RGB frame:
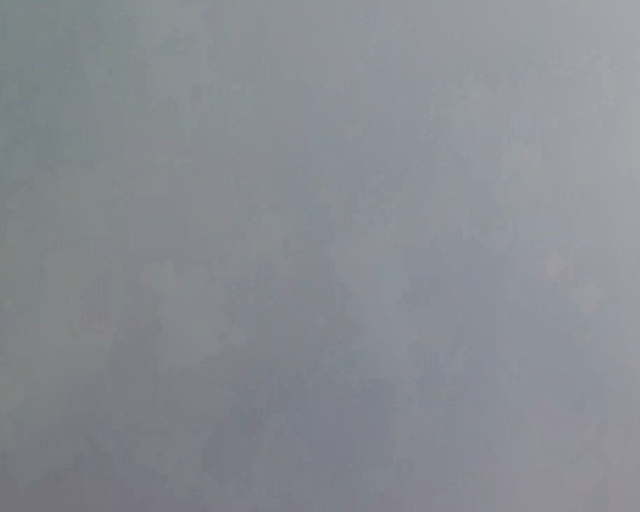
Thermal frame:
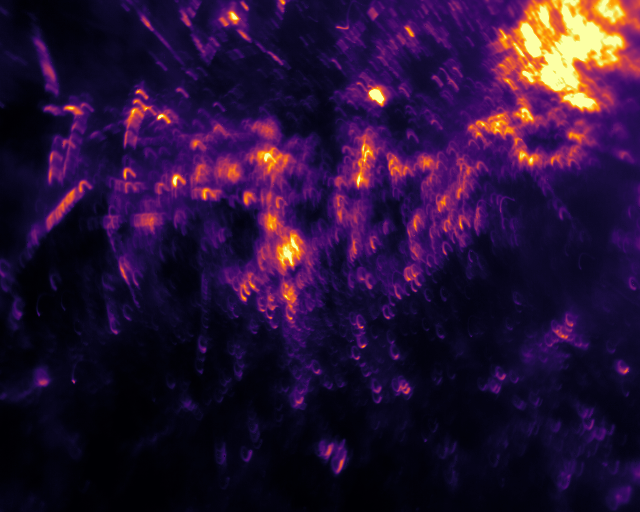
Captured: 2026-02-27 02:39:28
Pixels at or above 80 °C: 18898 (fraction of frame: 0.05767)